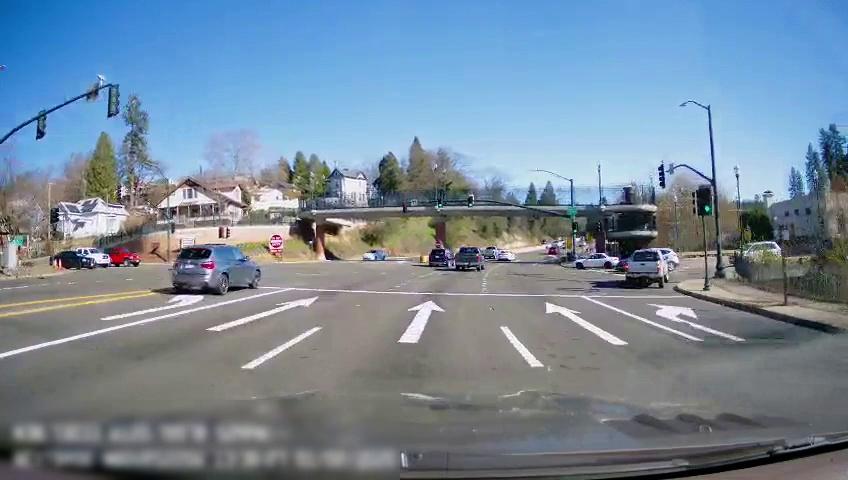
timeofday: Day
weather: Sunny
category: Drivable Space
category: Drivable Space
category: Drivable Space
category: Vehicles | Truck
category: Vehicles | SUV
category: Vehicles | Truck
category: Vehicles | Truck
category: Vehicles | Car
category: Vehicles | SUV
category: Vehicles | Car
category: Vehicles | SUV
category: Vehicles | Car
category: Vehicles | Car
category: Vehicles | SUV
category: Vehicles | SUV
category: Vehicles | Car
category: Lanes | Current Lane
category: Lanes | Current Lane
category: Lanes | Current Lane
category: Lanes | Alternate Lane
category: Lanes | Alternate Lane
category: Lanes | Opposite Lane
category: Traffic | Lights
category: Traffic | Lights
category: Traffic | Lights
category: Traffic | Lights
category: Traffic | Lights
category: Traffic | Lights
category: Traffic | Signs
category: Traffic | Signs
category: Traffic | Lights
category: Traffic | Lights
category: Traffic | Lights
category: Traffic | Lights
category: Traffic | Lights
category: Traffic | Signs
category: Traffic | Lights
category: Traffic | Lights
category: Traffic | Lights